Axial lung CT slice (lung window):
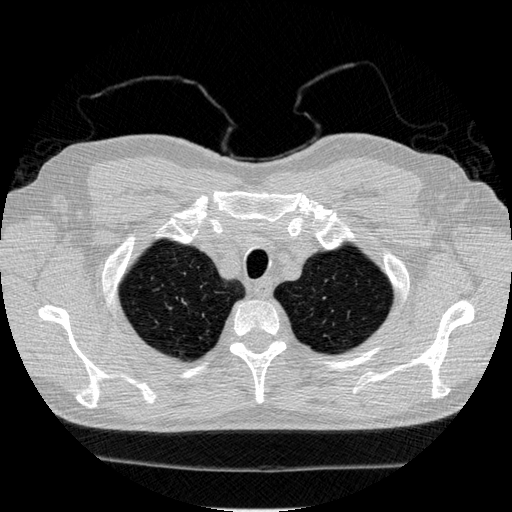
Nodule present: no